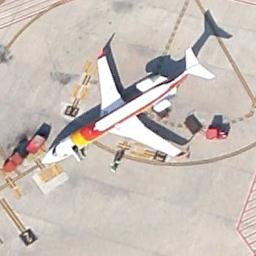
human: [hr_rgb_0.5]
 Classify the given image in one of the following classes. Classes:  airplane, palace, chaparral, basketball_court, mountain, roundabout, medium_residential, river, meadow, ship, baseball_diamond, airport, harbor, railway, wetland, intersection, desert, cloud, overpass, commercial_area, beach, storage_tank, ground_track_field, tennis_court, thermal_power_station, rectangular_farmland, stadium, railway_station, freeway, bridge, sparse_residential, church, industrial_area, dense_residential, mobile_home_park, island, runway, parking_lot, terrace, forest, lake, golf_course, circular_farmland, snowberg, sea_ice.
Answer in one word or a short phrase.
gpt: airplane